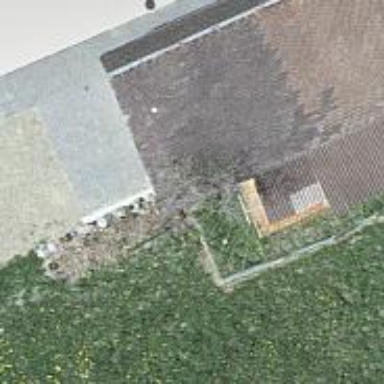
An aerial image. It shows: Shed building.